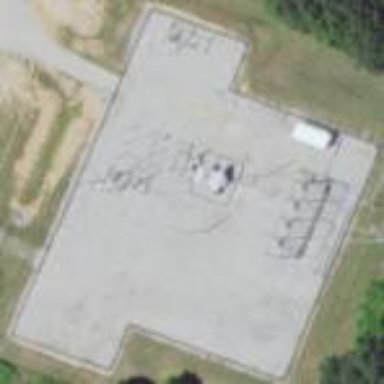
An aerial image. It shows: Distribution power substation secured by fence.